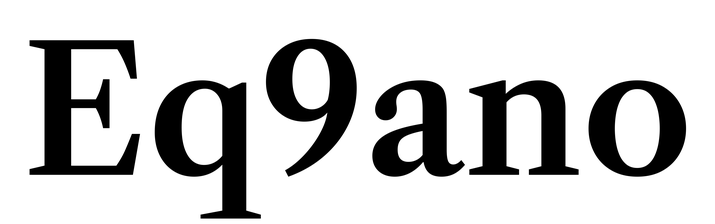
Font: LibreCaslonText_SemiBold